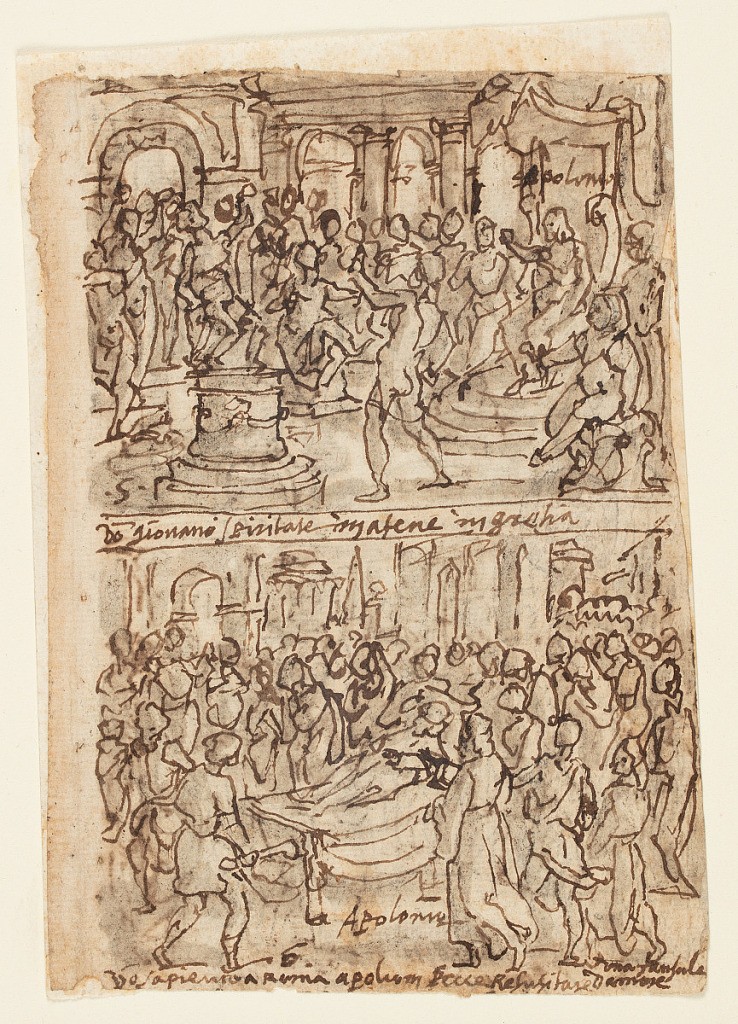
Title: Apollonius Curing a Young Athenian Possessed of a Demon [above]; Apollonius Raising a Girl from the Dead in Rome [below]
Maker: Jan van der Straet, called Stradanus, Flemish, 1523–1605
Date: ca. 1597
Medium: Pen and brown ink, brush and black wash over black chalk on laid paper.
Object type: Drawing
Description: Recto, above: A figure identified as Apollonius sits on a throne at right, within a colonnaded interior. Before him, a figure—a young Athenian—stands, gesturing towards a statue at center, elevated upon a circular plinth. As a demon leaves the young Athenian's body, it knocks over the statue. Many figures surround. Framing line below, with explanatory inscription in Italian.
Recto, below: At center within a crowded urban space, two men carry a dead young bride on a stretcher. Apollonius, at center right, steps forward, one hand outstretched toward her. He will bring her back to life. 
Verso, above: At center within a large colonnaded interior, a woman surrounded by attendants gives birth to a three-headed child, an omen of the Year of Three Emperors. Framing line below, with explanatory inscription in Italian. 
Verso, below: A crowd gathers in an ancient urban space, looking towards the right, where the bodies of executed men appear upon an elevated platform. Apollonius, among the spectators at right, predicts that one prisoner will be saved from death. A messenger arrives at right to announce that the condemned man has been proven innocent.